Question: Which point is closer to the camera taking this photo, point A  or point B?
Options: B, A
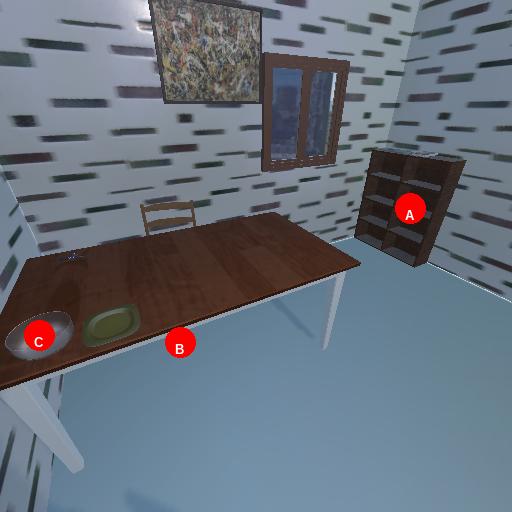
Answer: B